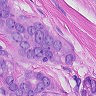
Metastatic tissue present: yes